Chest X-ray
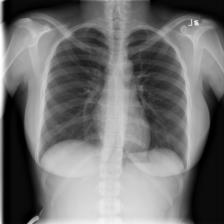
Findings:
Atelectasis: negative
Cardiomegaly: negative
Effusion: negative
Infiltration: negative
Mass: negative
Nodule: negative
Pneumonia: negative
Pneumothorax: negative
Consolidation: negative
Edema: negative
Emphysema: negative
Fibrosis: negative
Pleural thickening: negative
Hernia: negative